Question: I'm developing an ASP.NET MVC3 project. I copied the 'Image' directory in 'Content' from the file system. It works just fine but I can't open the image directory in Visual Studio. What can I do to resolve this?

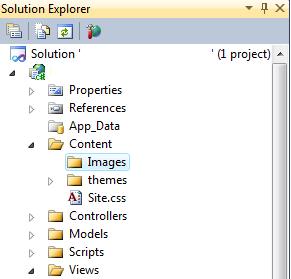
Answer: Sounds like you need to add the images to your project/solution, versus just placing the images in the folder.
To do so, right click on the Images folder in VS Solution Explorer, then select Add Existing Item, and then choose the images to include in the project/solution add click Add.